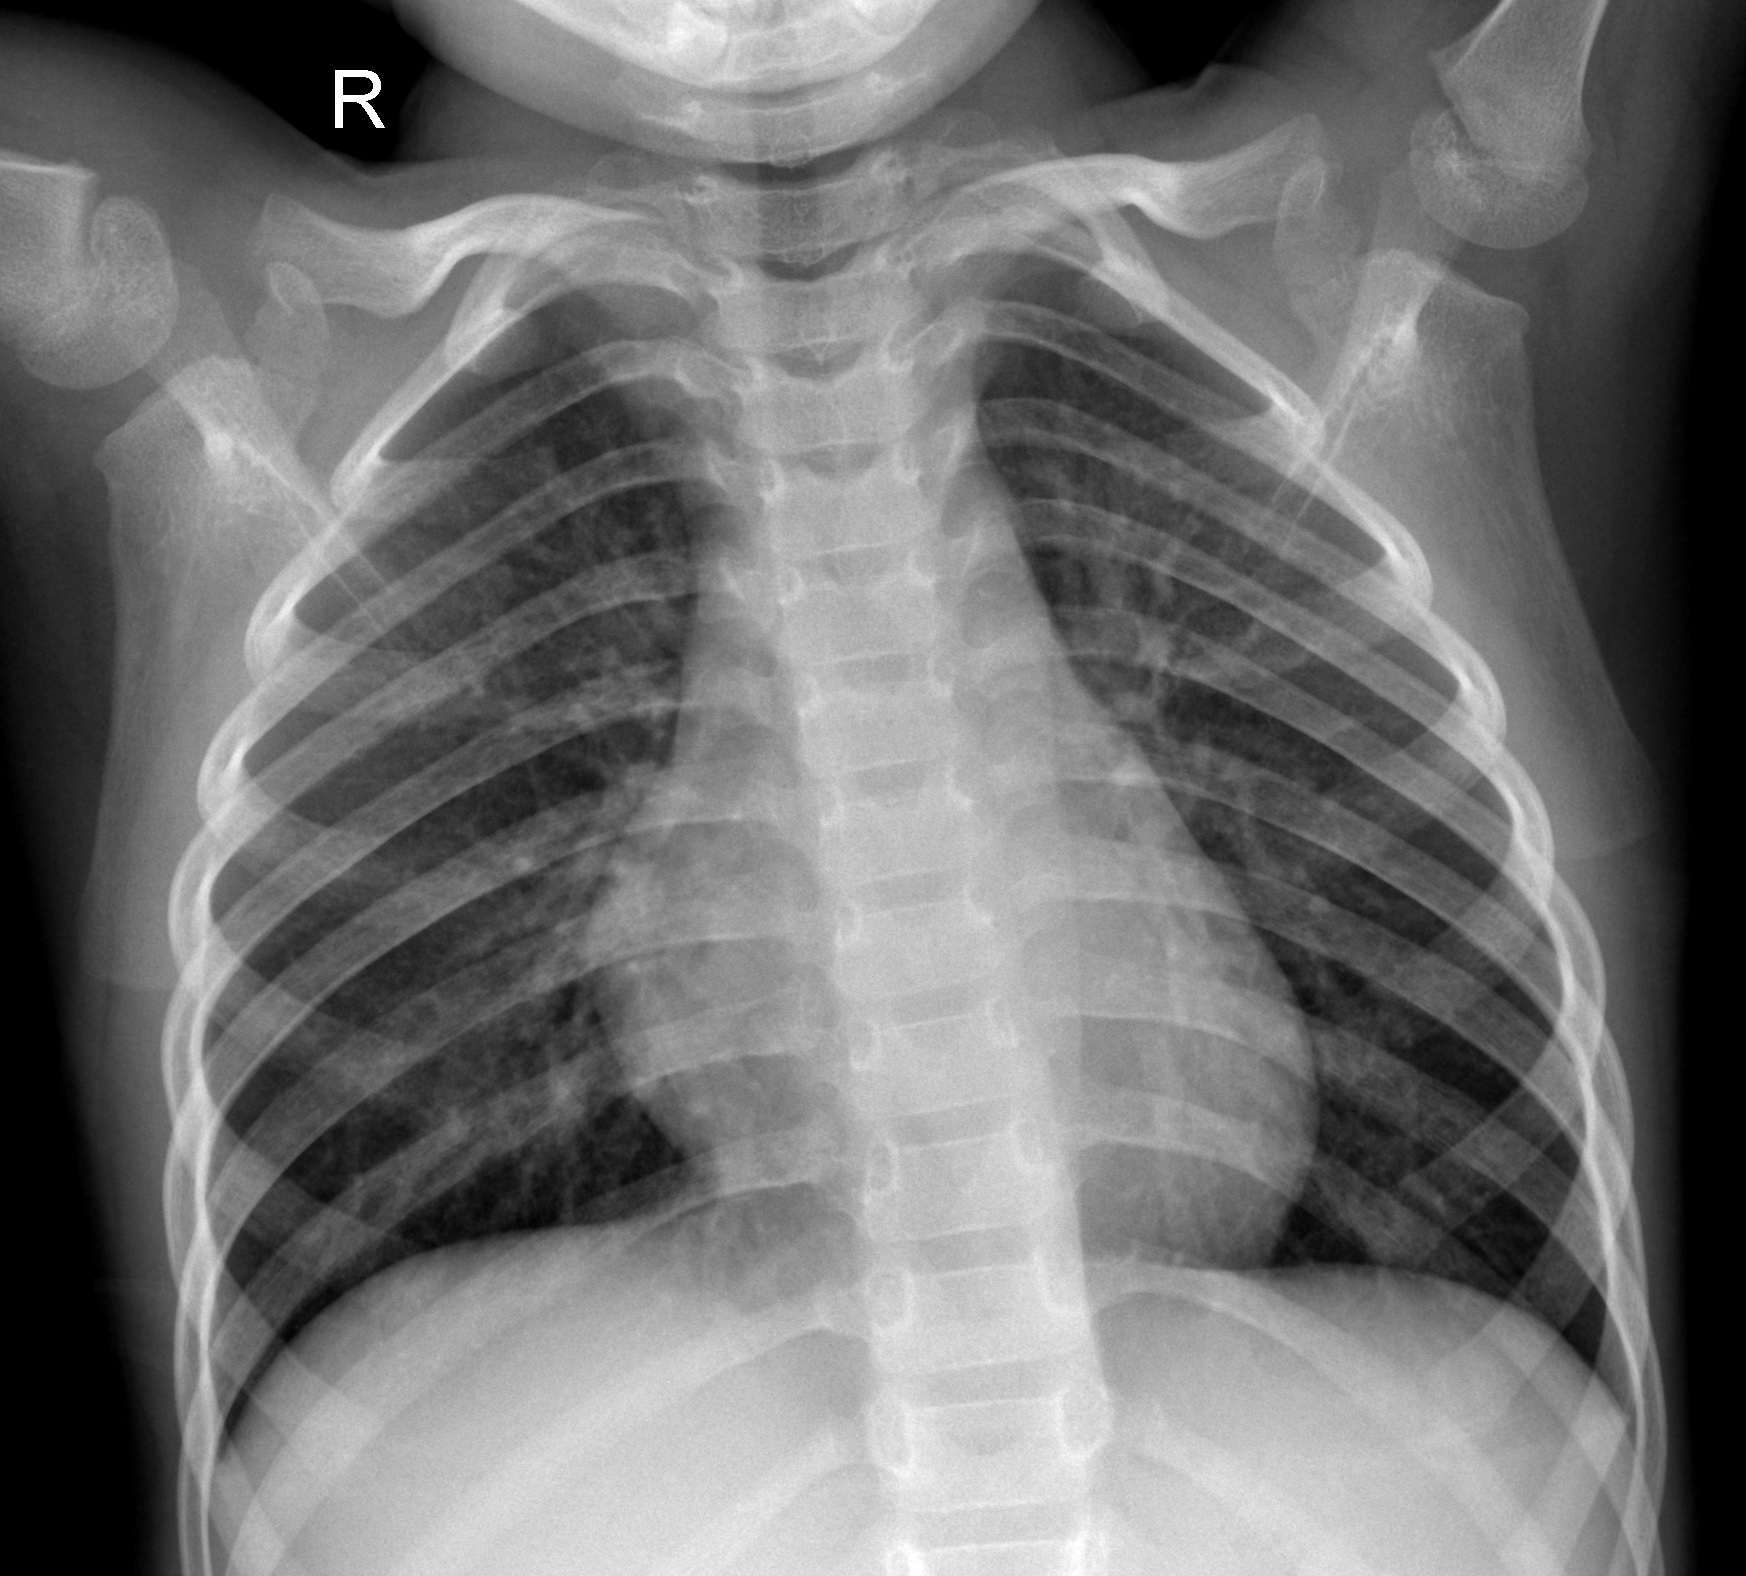
Diagnosis: NORMAL